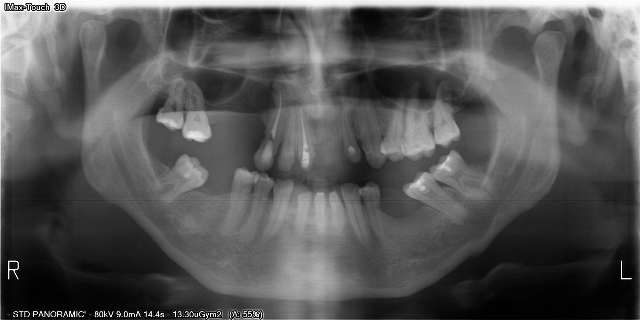
adult